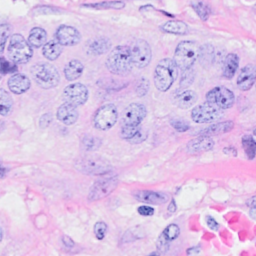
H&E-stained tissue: Breast